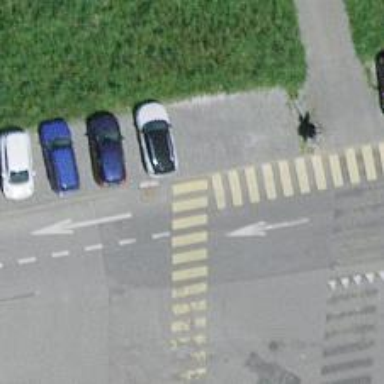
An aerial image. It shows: Sidewalk.